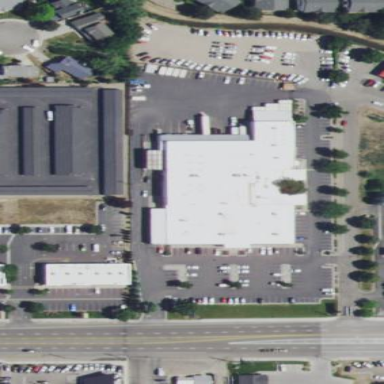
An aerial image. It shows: Retail building.